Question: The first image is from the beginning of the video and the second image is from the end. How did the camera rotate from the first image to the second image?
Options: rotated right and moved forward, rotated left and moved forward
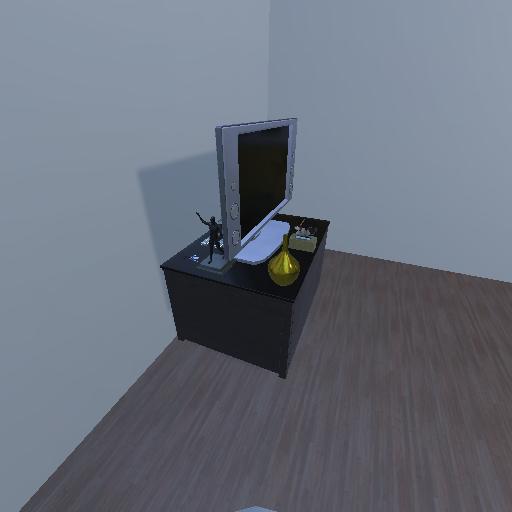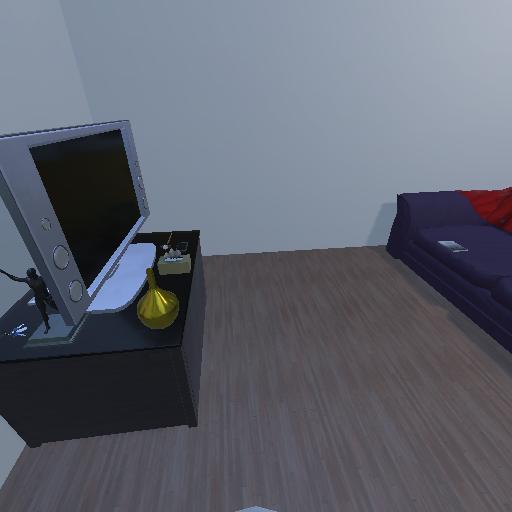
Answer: rotated right and moved forward